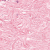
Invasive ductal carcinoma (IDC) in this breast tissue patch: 0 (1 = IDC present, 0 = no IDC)